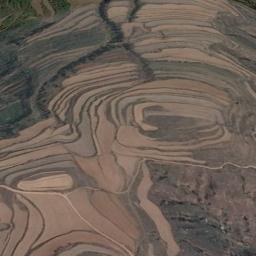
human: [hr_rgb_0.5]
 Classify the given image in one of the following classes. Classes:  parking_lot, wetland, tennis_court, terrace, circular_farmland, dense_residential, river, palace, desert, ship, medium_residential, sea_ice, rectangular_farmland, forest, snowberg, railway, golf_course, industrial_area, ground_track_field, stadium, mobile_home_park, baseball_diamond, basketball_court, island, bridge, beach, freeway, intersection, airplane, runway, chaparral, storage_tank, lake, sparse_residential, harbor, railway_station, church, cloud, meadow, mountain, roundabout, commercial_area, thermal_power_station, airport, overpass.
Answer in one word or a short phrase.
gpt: terrace